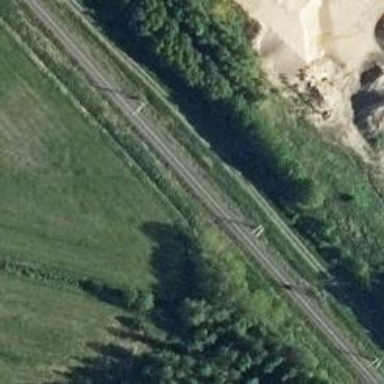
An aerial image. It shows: Railway track with continuous electrified contact line.